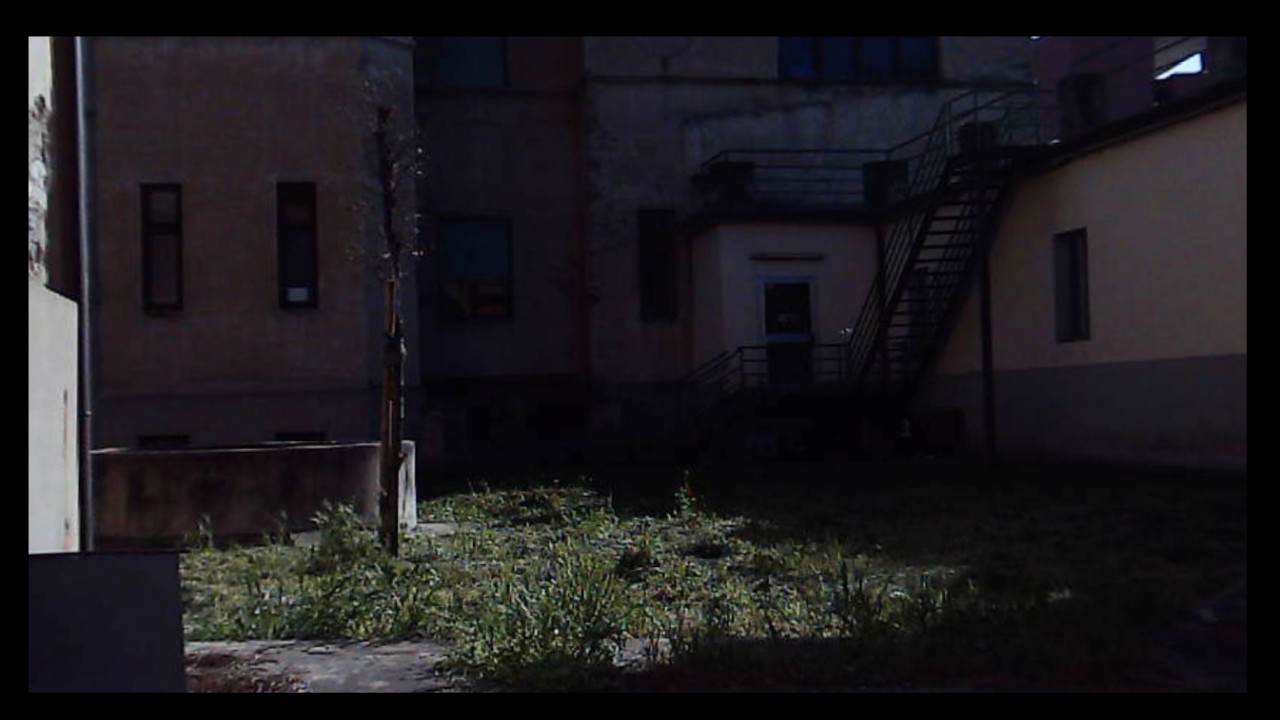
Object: Betafpv air75